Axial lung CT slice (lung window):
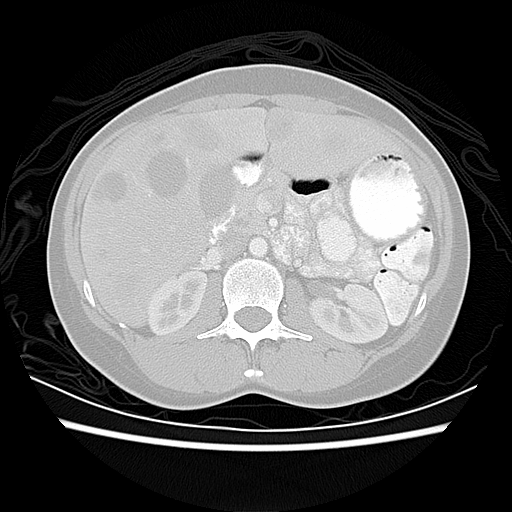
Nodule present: no